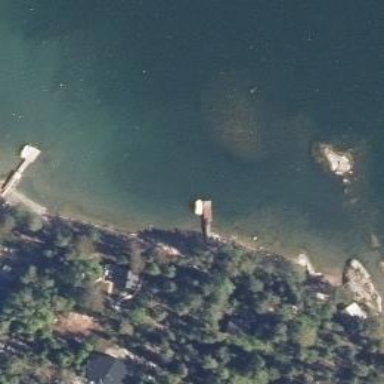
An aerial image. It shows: Man-made pier.